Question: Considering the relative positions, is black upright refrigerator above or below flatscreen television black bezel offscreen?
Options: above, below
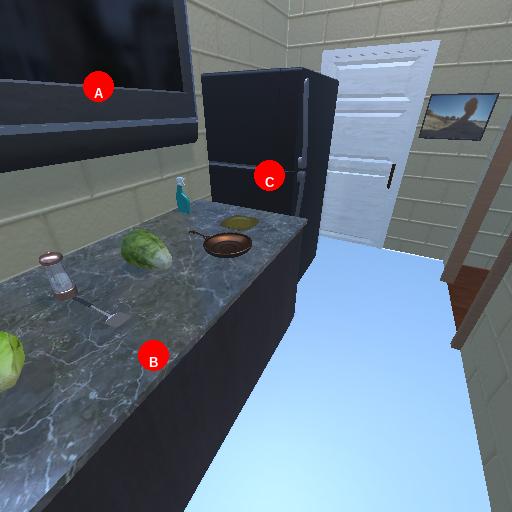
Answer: above